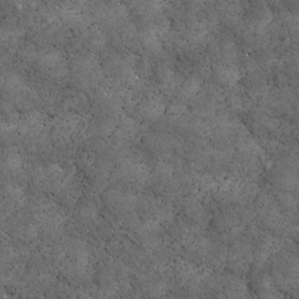
Label: non_frost